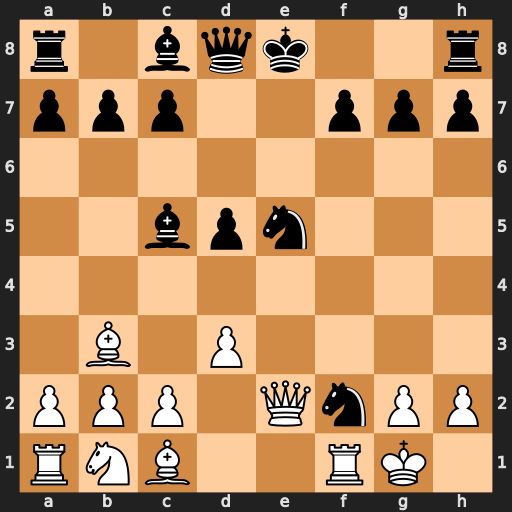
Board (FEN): r1bqk2r/ppp2ppp/8/2bpn3/8/1B1P4/PPP1QnPP/RNB2RK1
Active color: w
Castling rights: kq
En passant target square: -
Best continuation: Qxe5+ Be6 Rxf2 Bxf2+ Kxf2